Aerial crown-view tile of a tropical tree (Barro Colorado Island, Panama), acquired 20250818:
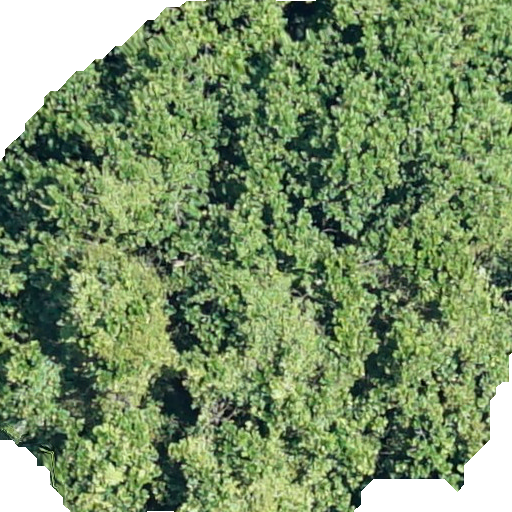
Species: Anacardium excelsum
GBIF accepted scientific name: Anacardium excelsum
Crown area: 396.319 m²